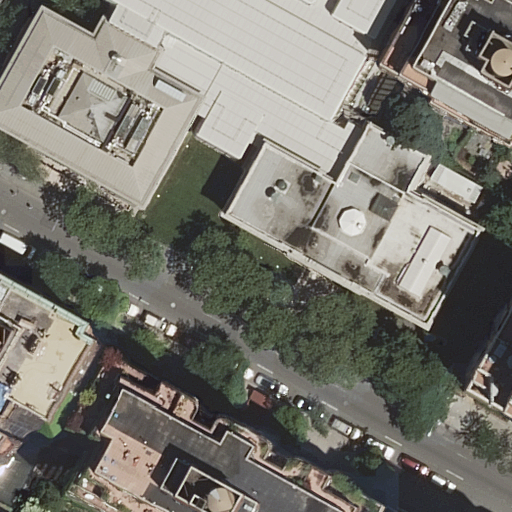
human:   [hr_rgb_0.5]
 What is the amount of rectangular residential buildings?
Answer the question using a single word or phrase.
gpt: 5

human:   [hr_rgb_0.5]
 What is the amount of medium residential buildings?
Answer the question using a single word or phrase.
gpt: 1

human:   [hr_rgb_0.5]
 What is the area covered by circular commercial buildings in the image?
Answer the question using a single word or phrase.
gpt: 0m2

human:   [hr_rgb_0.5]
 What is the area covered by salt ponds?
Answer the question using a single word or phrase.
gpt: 0m2

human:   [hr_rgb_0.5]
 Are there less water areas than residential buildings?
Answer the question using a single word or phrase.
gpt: yes

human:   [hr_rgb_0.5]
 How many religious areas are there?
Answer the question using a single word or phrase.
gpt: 0

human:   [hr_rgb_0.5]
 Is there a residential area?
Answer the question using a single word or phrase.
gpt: no

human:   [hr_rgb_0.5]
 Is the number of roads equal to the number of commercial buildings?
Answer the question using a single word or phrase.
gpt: no

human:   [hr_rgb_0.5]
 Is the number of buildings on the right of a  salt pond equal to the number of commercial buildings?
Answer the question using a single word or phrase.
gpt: yes

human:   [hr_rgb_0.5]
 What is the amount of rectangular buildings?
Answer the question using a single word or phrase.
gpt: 5

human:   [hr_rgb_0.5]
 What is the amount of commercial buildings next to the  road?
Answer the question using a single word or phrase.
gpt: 0

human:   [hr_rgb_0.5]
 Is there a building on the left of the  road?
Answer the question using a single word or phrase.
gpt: yes

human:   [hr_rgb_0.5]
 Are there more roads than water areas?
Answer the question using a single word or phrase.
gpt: yes

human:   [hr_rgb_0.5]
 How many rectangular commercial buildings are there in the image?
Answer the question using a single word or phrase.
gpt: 0

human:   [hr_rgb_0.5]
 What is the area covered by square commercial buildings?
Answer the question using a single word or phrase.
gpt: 0m2

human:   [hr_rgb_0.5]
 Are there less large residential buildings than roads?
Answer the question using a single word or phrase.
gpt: no

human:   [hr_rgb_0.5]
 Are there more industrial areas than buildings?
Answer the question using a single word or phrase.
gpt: no

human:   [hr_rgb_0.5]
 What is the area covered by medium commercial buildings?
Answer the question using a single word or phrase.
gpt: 0m2

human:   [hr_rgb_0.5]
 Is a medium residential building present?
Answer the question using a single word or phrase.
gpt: yes

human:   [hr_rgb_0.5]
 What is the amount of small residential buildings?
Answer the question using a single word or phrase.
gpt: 5

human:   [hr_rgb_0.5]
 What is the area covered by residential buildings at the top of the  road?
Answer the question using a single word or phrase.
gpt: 4256m2

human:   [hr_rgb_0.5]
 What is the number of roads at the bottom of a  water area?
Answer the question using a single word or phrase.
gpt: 0

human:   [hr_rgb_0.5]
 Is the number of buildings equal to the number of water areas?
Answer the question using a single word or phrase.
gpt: no

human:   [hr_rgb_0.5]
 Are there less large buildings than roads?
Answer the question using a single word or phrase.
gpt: no

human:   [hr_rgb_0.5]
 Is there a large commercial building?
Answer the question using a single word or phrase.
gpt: no

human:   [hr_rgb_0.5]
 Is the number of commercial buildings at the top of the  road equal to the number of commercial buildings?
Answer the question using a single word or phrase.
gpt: yes

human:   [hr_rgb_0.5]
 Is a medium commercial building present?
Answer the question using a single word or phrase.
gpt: no

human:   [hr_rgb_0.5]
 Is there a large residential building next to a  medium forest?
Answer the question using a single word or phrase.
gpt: no

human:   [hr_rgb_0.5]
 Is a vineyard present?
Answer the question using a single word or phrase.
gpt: no

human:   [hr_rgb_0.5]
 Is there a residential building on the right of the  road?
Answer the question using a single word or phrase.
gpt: yes

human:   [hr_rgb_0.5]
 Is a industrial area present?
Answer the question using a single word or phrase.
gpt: no

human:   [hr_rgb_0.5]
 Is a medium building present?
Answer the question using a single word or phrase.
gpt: yes

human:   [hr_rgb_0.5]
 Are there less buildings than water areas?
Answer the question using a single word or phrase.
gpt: no

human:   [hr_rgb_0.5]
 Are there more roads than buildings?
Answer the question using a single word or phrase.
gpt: no

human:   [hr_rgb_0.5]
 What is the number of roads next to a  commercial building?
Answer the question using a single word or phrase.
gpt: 0

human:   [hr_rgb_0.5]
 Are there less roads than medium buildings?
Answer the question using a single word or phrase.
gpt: no